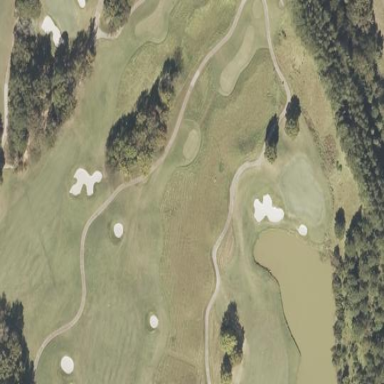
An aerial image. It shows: Rough area in golf course.